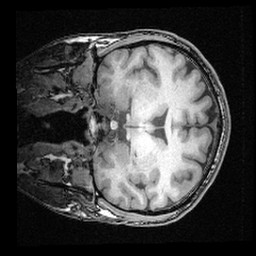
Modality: T1w
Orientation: coronal
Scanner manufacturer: ge
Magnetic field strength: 3 T
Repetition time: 0.008572 s
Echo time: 0.003384 s